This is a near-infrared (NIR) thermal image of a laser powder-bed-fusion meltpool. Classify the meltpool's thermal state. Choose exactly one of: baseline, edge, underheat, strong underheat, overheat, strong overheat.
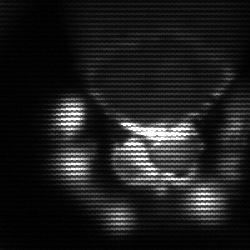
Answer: edge